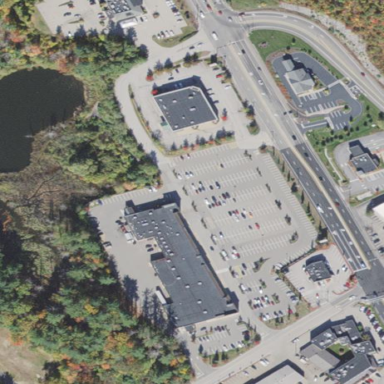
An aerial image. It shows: Retail area.